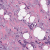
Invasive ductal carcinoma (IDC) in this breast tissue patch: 1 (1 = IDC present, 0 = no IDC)